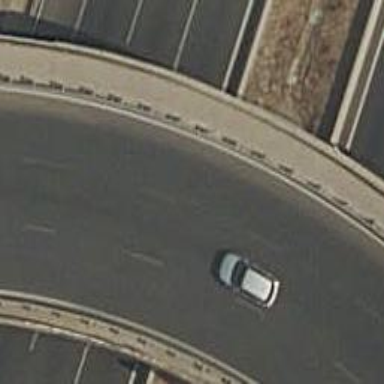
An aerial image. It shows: Primary highway crossing over roundabout bridge.